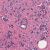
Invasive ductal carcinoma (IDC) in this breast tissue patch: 1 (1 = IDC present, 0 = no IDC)